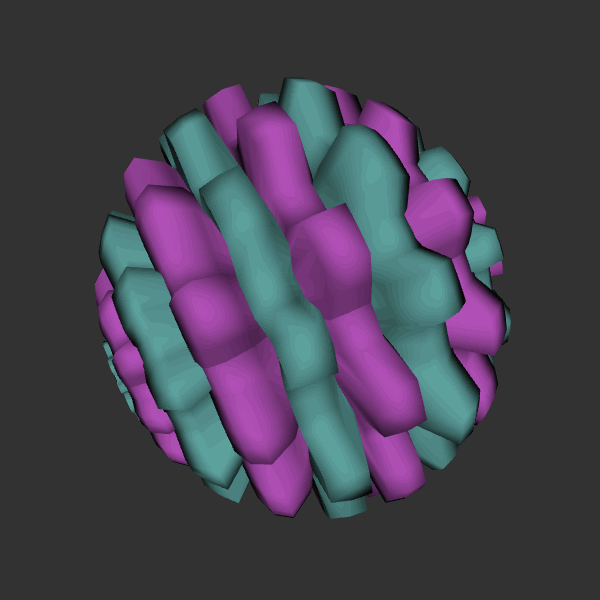
Background: dark